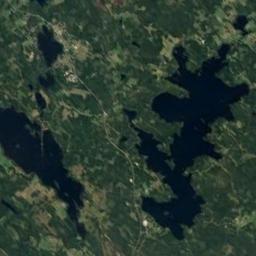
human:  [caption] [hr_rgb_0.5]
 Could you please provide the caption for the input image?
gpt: There are two lakes in the picture .

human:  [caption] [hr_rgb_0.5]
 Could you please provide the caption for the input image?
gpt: There are many lakes of different shapes and sizes .

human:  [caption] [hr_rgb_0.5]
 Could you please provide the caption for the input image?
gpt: Some lakes of different sizes with winding banks lie on a flat ground covered with vegetation and the water is dark blue .

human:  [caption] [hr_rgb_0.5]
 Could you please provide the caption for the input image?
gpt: There are two irregularly shaped blue lakes on the ground covered with green vegetation .

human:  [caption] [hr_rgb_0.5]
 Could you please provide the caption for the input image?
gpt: There are green meadows and rivers around the lakes .